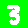
Digit: 3